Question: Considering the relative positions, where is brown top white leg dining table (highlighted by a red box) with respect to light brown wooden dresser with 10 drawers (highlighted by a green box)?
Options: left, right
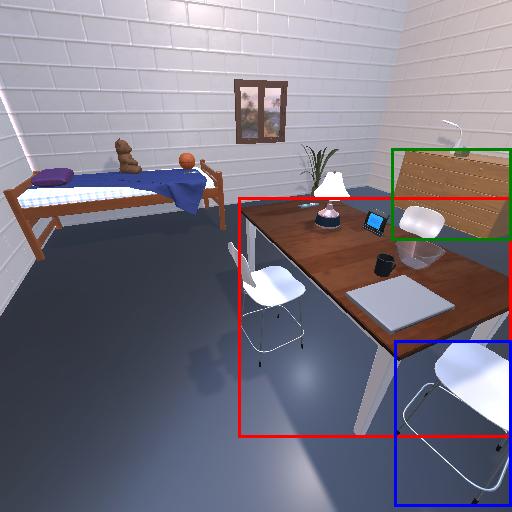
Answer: left